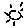
Label: sun